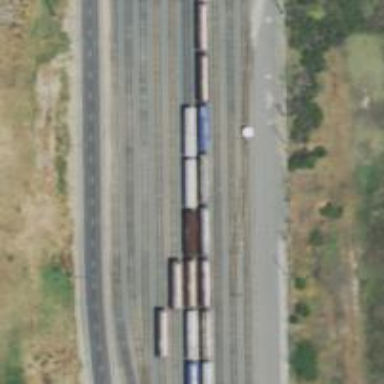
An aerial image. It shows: Rail spur service.